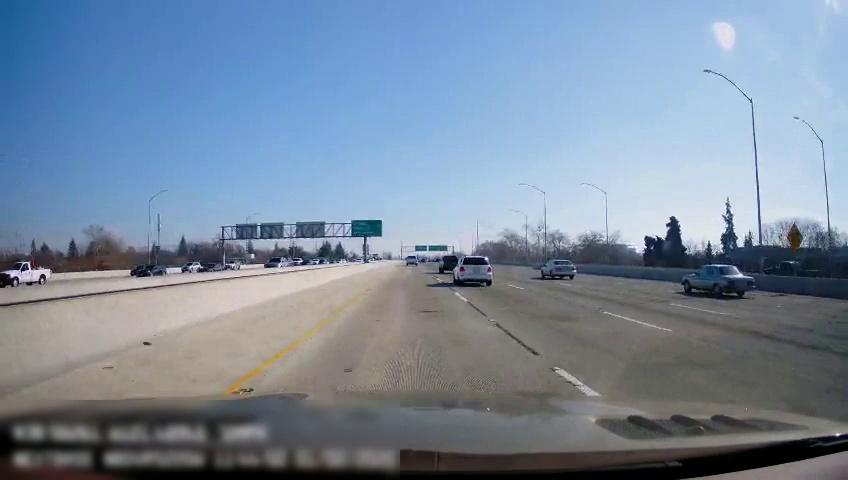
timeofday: Day
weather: Sunny
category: Drivable Space
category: Vehicles | Truck
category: Vehicles | Car
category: Vehicles | Car
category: Vehicles | SUV
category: Vehicles | Car
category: Vehicles | SUV
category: Vehicles | Car
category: Vehicles | Car
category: Drivable Space
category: Vehicles | Truck
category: Vehicles | Car
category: Vehicles | Car
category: Vehicles | Truck
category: Vehicles | SUV
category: Vehicles | Truck
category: Lanes | Current Lane
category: Lanes | Current Lane
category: Lanes | Alternate Lane
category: Lanes | Alternate Lane
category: Traffic | Signs
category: Traffic | Signs
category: Traffic | Signs
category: Traffic | Signs
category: Traffic | Signs
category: Traffic | Signs
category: Traffic | Signs